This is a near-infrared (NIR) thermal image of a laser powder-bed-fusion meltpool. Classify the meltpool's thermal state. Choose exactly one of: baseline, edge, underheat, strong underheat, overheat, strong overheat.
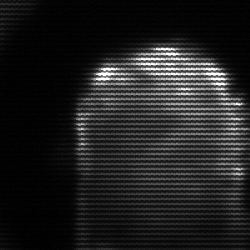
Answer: baseline